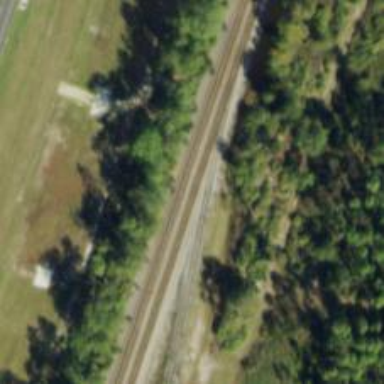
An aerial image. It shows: Railway track.